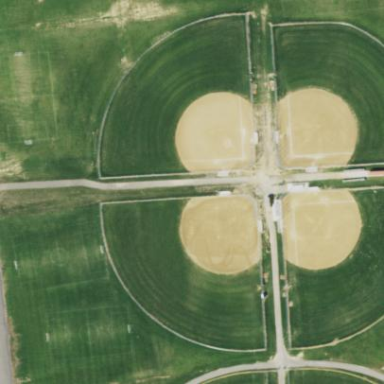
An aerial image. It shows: Softball pitch with earth surface for leisure activities.